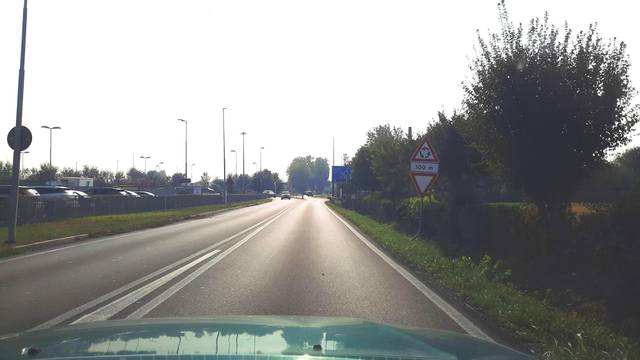
Region: Italy
Coordinates: 44.725, 10.902